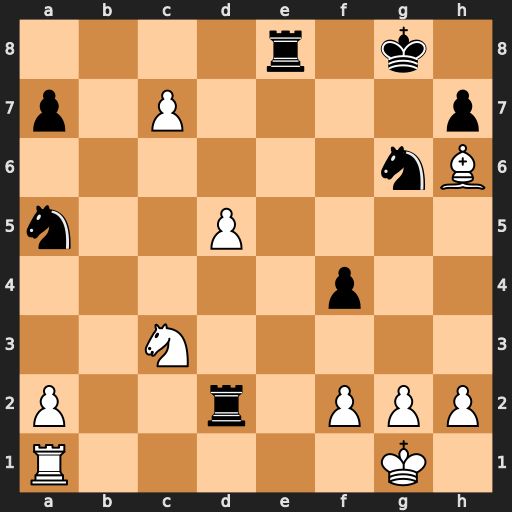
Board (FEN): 4r1k1/p1P4p/6nB/n2P4/5p2/2N5/P2r1PPP/R5K1
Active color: w
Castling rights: -
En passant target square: -
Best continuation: Ne4 Rc2 d6